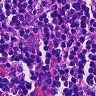
Metastatic tissue present: no